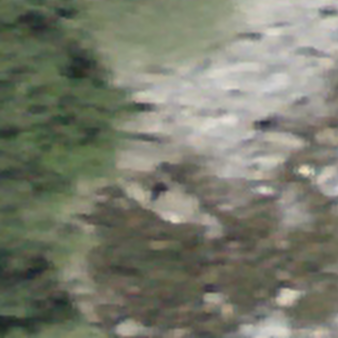
Label: other